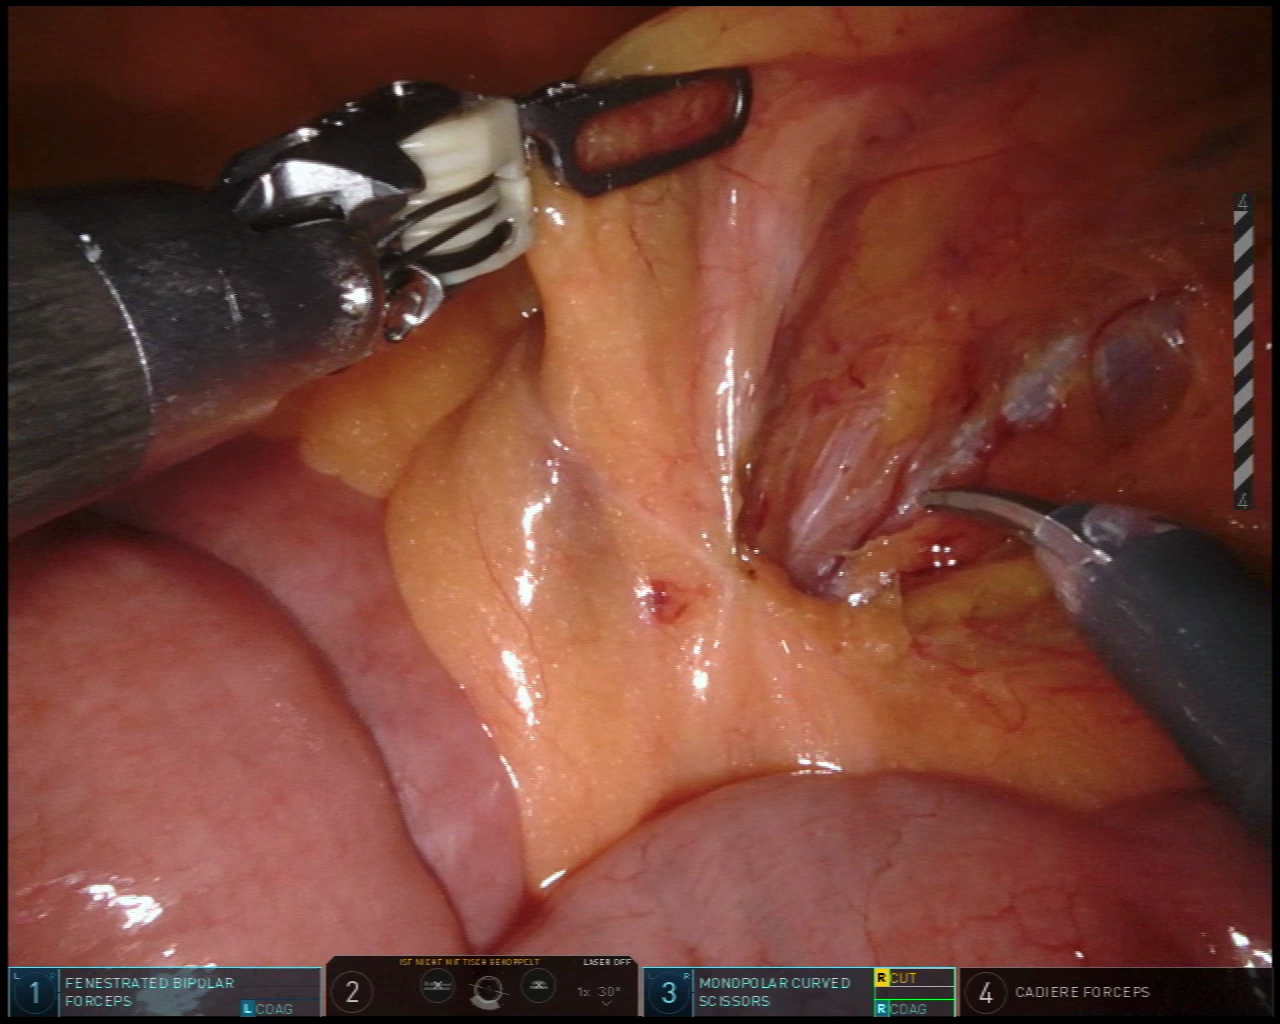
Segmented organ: small_intestine
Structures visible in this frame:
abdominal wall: yes
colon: no
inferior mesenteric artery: no
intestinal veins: no
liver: no
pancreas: no
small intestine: yes
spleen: no
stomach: no
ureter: yes
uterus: no
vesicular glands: no